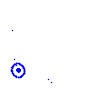
Particle: kaon